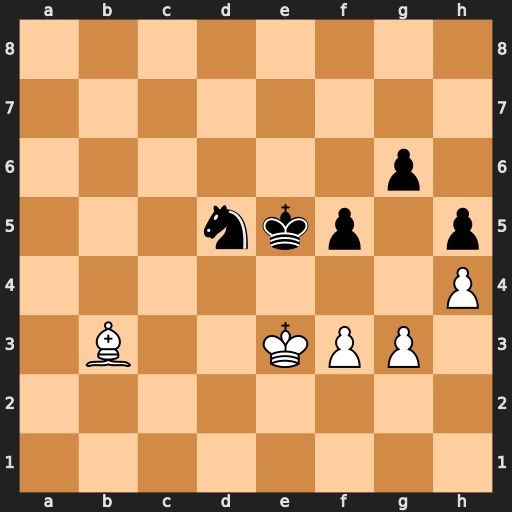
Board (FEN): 8/8/6p1/3nkp1p/7P/1B2KPP1/8/8
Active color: w
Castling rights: -
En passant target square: -
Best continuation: Bxd5 Kxd5 Kf4